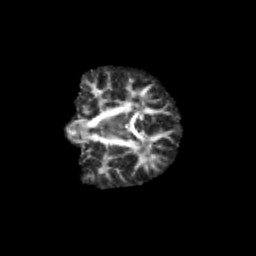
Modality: FA
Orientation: coronal
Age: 10
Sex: female
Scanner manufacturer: siemens
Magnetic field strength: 3 T
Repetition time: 3.8 s
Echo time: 0.07 s